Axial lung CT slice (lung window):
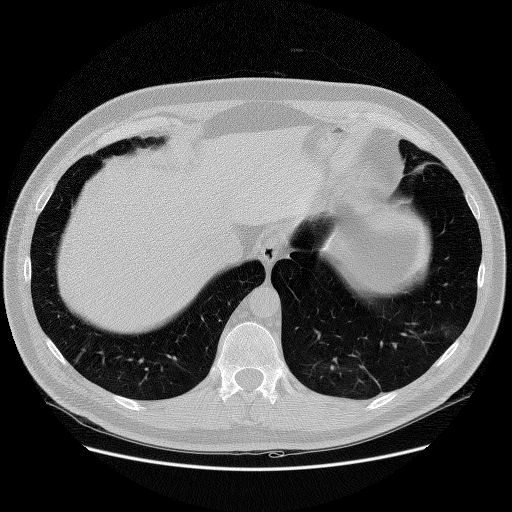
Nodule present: no